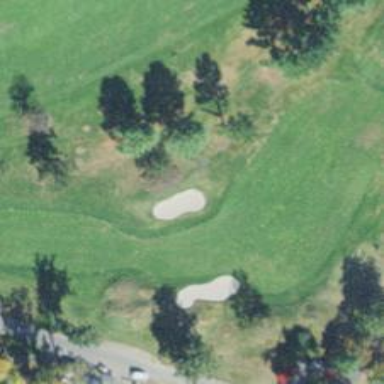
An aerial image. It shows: Golf hole.